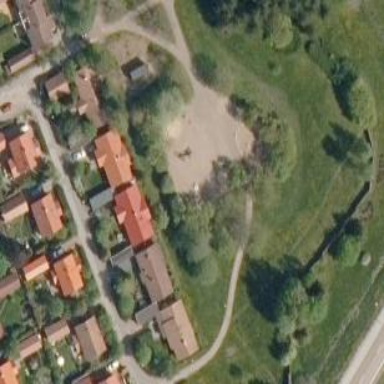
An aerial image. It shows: Playground with roundabout.